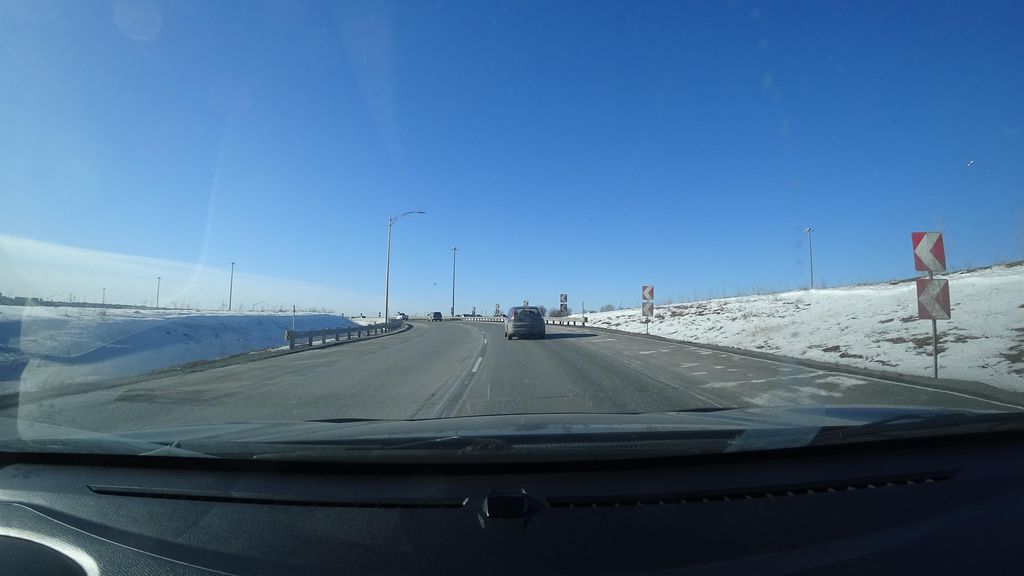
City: quebec_city